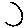
Label: moon